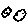
Label: smiley face